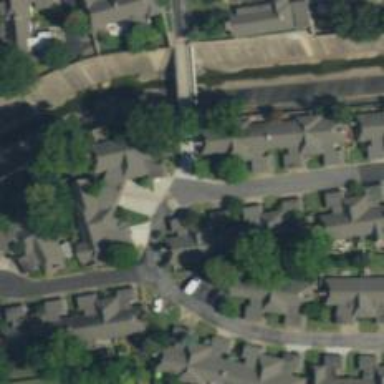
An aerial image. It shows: Living street.